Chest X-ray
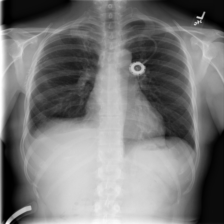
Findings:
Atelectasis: negative
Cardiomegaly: negative
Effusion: positive
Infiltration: negative
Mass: negative
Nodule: negative
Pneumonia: negative
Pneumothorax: negative
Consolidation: negative
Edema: negative
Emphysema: negative
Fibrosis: negative
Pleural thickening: negative
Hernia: negative